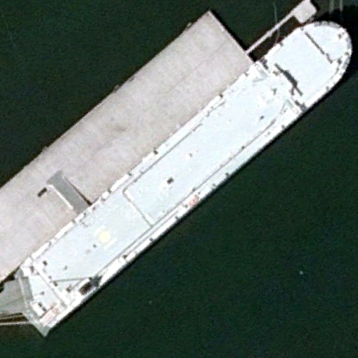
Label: civil